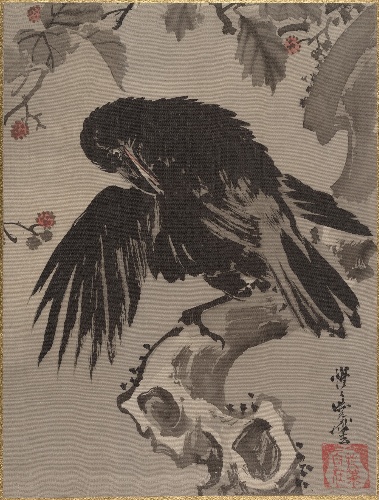
Title: 木に鴉図|Crow on a Branch
Artist: Kawanabe Kyōsai 河鍋暁斎
Artist bio: Japanese, 1831–1889
Date: ca. 1887
Object type: Album leaf
Classification: Paintings
Medium: Album leaf; ink and color on silk
Culture: Japan
Period: Meiji period (1868–1912)
Dimensions: 14 1/4 x 10 3/4 in. (36.2 x 27.3 cm)
Department: Asian Art
Credit line: Charles Stewart Smith Collection, Gift of Mrs. Charles Stewart Smith, Charles Stewart Smith Jr., and Howard Caswell Smith, in memory of Charles Stewart Smith, 1914
Accession year: 1914
Repository: Metropolitan Museum of Art, New York, NY
Tags: Birds